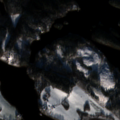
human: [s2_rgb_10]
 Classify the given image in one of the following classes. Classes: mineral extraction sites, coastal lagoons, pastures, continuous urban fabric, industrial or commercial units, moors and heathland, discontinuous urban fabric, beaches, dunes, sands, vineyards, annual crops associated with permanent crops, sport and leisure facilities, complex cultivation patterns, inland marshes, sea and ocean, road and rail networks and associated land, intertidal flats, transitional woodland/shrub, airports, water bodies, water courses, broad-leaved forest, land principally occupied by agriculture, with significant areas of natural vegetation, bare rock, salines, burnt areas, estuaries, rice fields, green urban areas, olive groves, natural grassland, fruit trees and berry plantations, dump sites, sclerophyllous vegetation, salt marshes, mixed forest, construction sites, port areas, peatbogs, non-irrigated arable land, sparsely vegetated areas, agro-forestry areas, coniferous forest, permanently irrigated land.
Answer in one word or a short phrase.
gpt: land principally occupied by agriculture, with significant areas of natural vegetation, broad-leaved forest, coniferous forest, mixed forest, water bodies